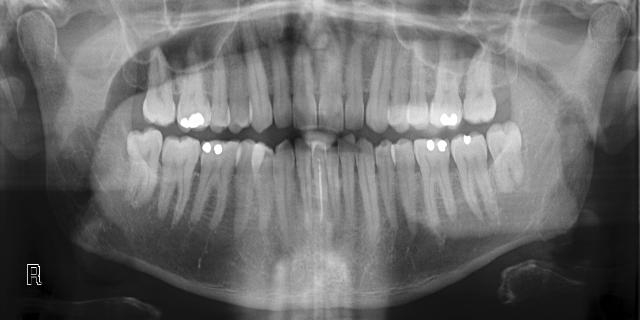
adult